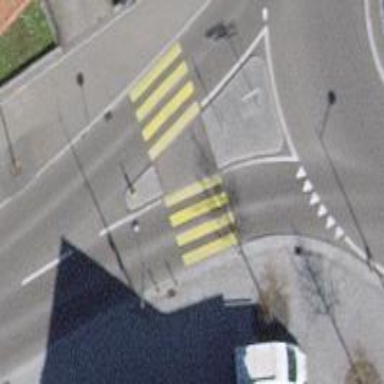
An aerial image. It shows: Marked crossing with island.